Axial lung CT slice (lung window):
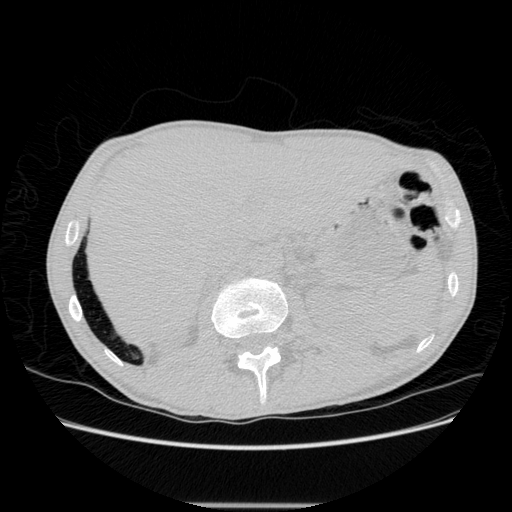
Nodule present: no